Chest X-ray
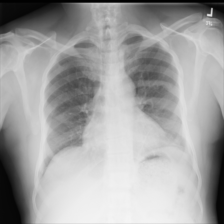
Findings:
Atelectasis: negative
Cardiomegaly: positive
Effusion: positive
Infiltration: negative
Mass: negative
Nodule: negative
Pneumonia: negative
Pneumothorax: negative
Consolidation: negative
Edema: negative
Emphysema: negative
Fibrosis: negative
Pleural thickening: negative
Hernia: negative